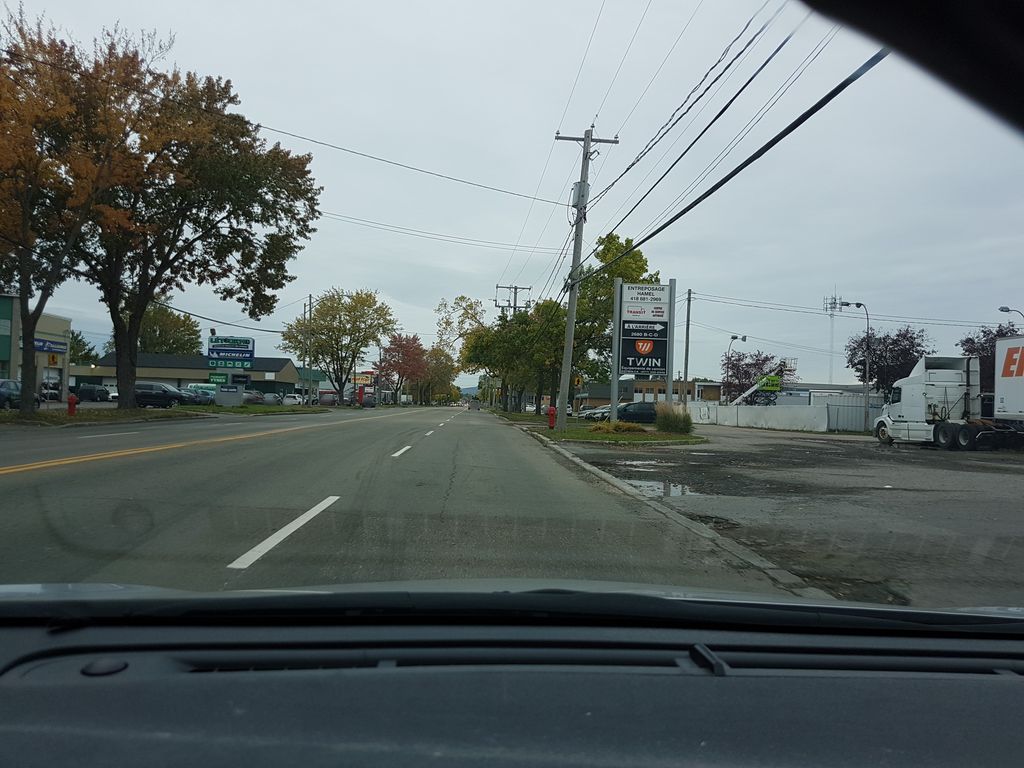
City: quebec_city